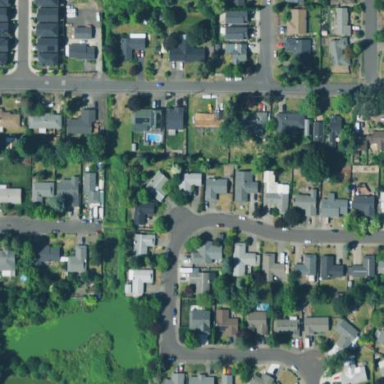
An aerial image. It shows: Residential area composed of single-family homes.